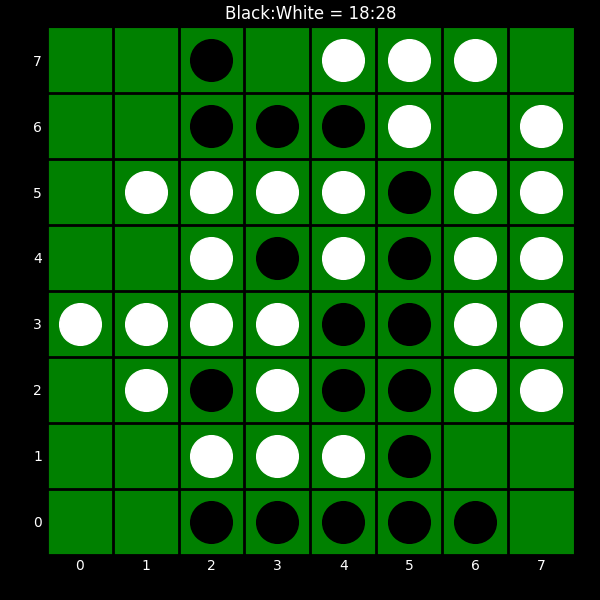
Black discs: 18
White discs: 28